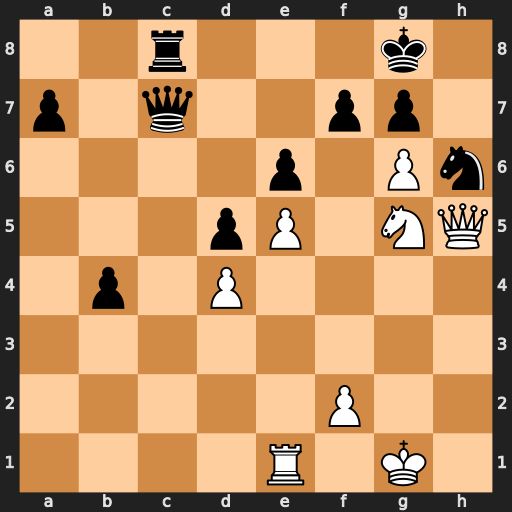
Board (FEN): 2r3k1/p1q2pp1/4p1Pn/3pP1NQ/1p1P4/8/5P2/4R1K1
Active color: w
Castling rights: -
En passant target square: -
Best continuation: gxf7+ Qxf7 Nxf7